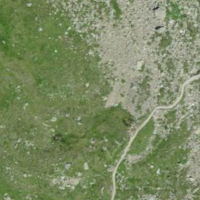
EUNIS habitat code: 26
Species observed at this site:
Empetrum nigrum
Marmota marmota
Rhododendron ferrugineum